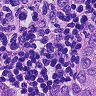
Metastatic tissue present: yes